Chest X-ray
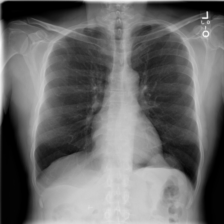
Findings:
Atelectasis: negative
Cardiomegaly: negative
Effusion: negative
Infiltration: positive
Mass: negative
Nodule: negative
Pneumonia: negative
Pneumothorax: negative
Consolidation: negative
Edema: negative
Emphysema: negative
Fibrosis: positive
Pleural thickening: negative
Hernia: negative